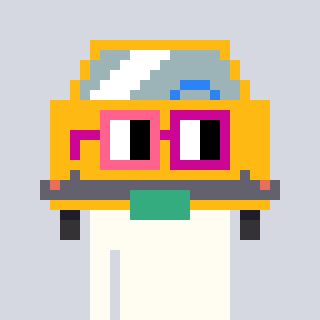
a pixel art character with square pink and red glasses, a taxi-shaped head and a grayscale-colored body on a cool background